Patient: sex M, age 69
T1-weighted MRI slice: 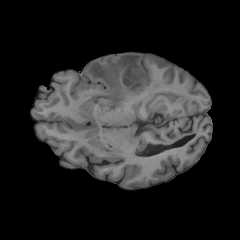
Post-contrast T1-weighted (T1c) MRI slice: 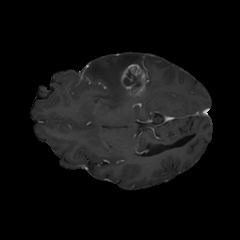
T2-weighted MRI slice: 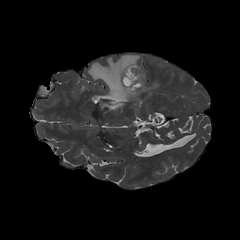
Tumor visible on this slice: yes
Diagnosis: Glioblastoma, IDH-wildtype
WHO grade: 4